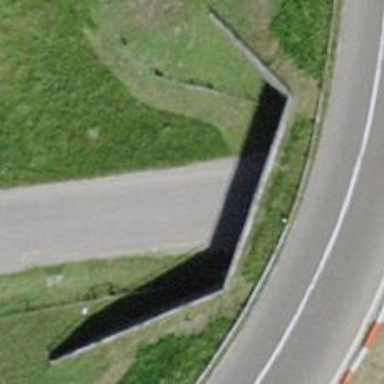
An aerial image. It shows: Unclassified road with tunnel.